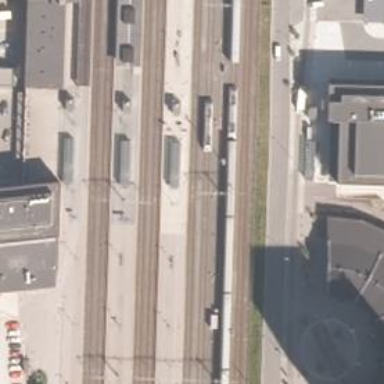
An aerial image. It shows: Platform edge at railway station.